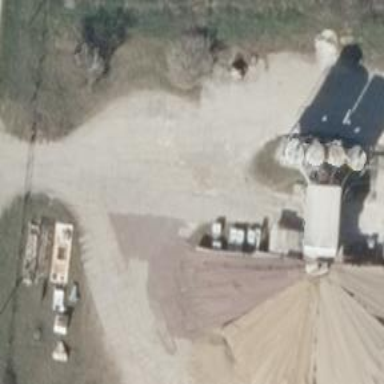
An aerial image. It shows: Paved driveway road for service vehicles.